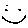
Label: smiley face